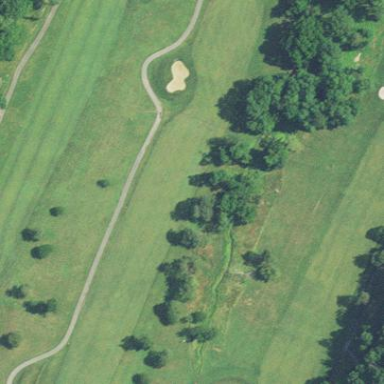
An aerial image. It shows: Grassy area designated as golf fairway.